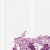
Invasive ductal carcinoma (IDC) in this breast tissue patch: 1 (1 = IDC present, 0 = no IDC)